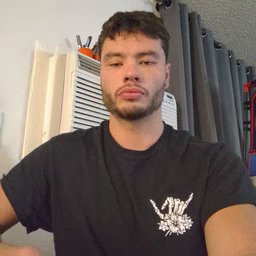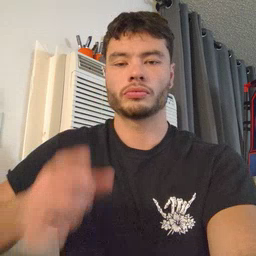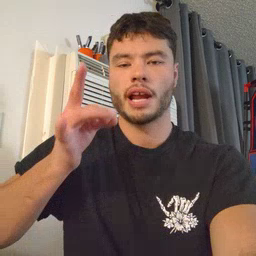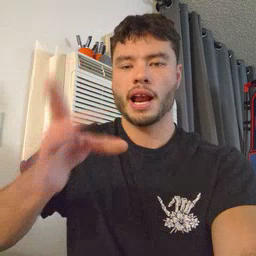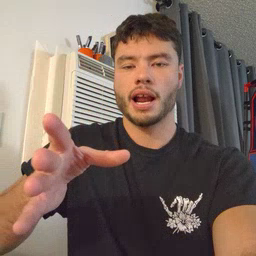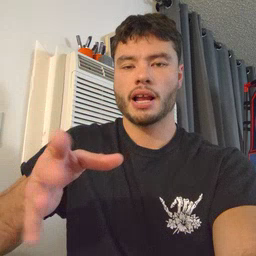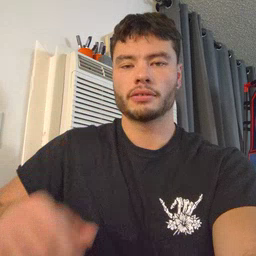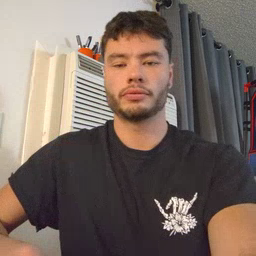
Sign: hate